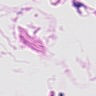
Metastatic tissue present: no